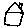
Label: house